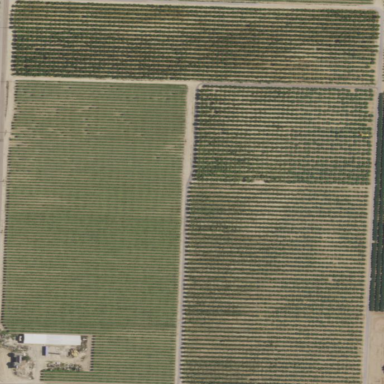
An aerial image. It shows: Vineyard with grape crops.